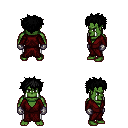
a pixel art fantasy rpg character, male body template, orc, green skin, red robe, white pants, black bedhead hairstyle, metal gloves, four views (front, back, left, right), 2x2 character sprite sheet, small pixel art, hard edges, no anti-aliasing